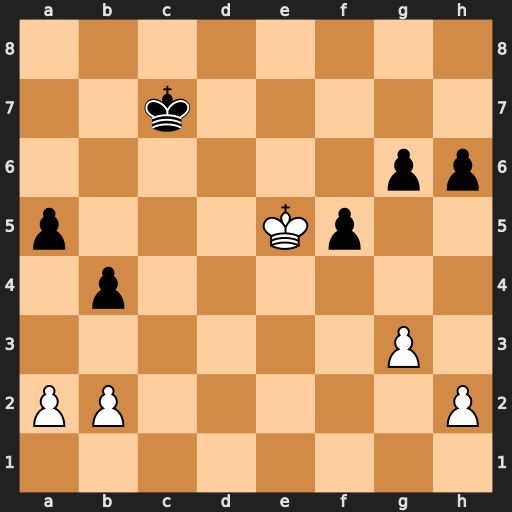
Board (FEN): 8/2k5/6pp/p3Kp2/1p6/6P1/PP5P/8
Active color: w
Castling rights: -
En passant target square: -
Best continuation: Kf6 Kd6 Kxg6